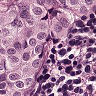
Metastatic tissue present: yes